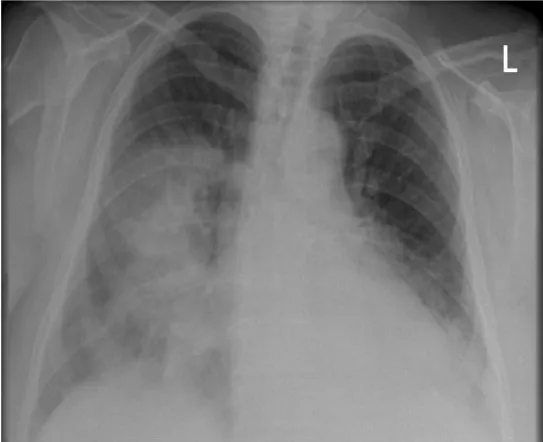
Chest X-ray (PA view) at initial presentation showing consolidation within the right mid and both lower lobes.
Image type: radiology (x_ray)